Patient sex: M
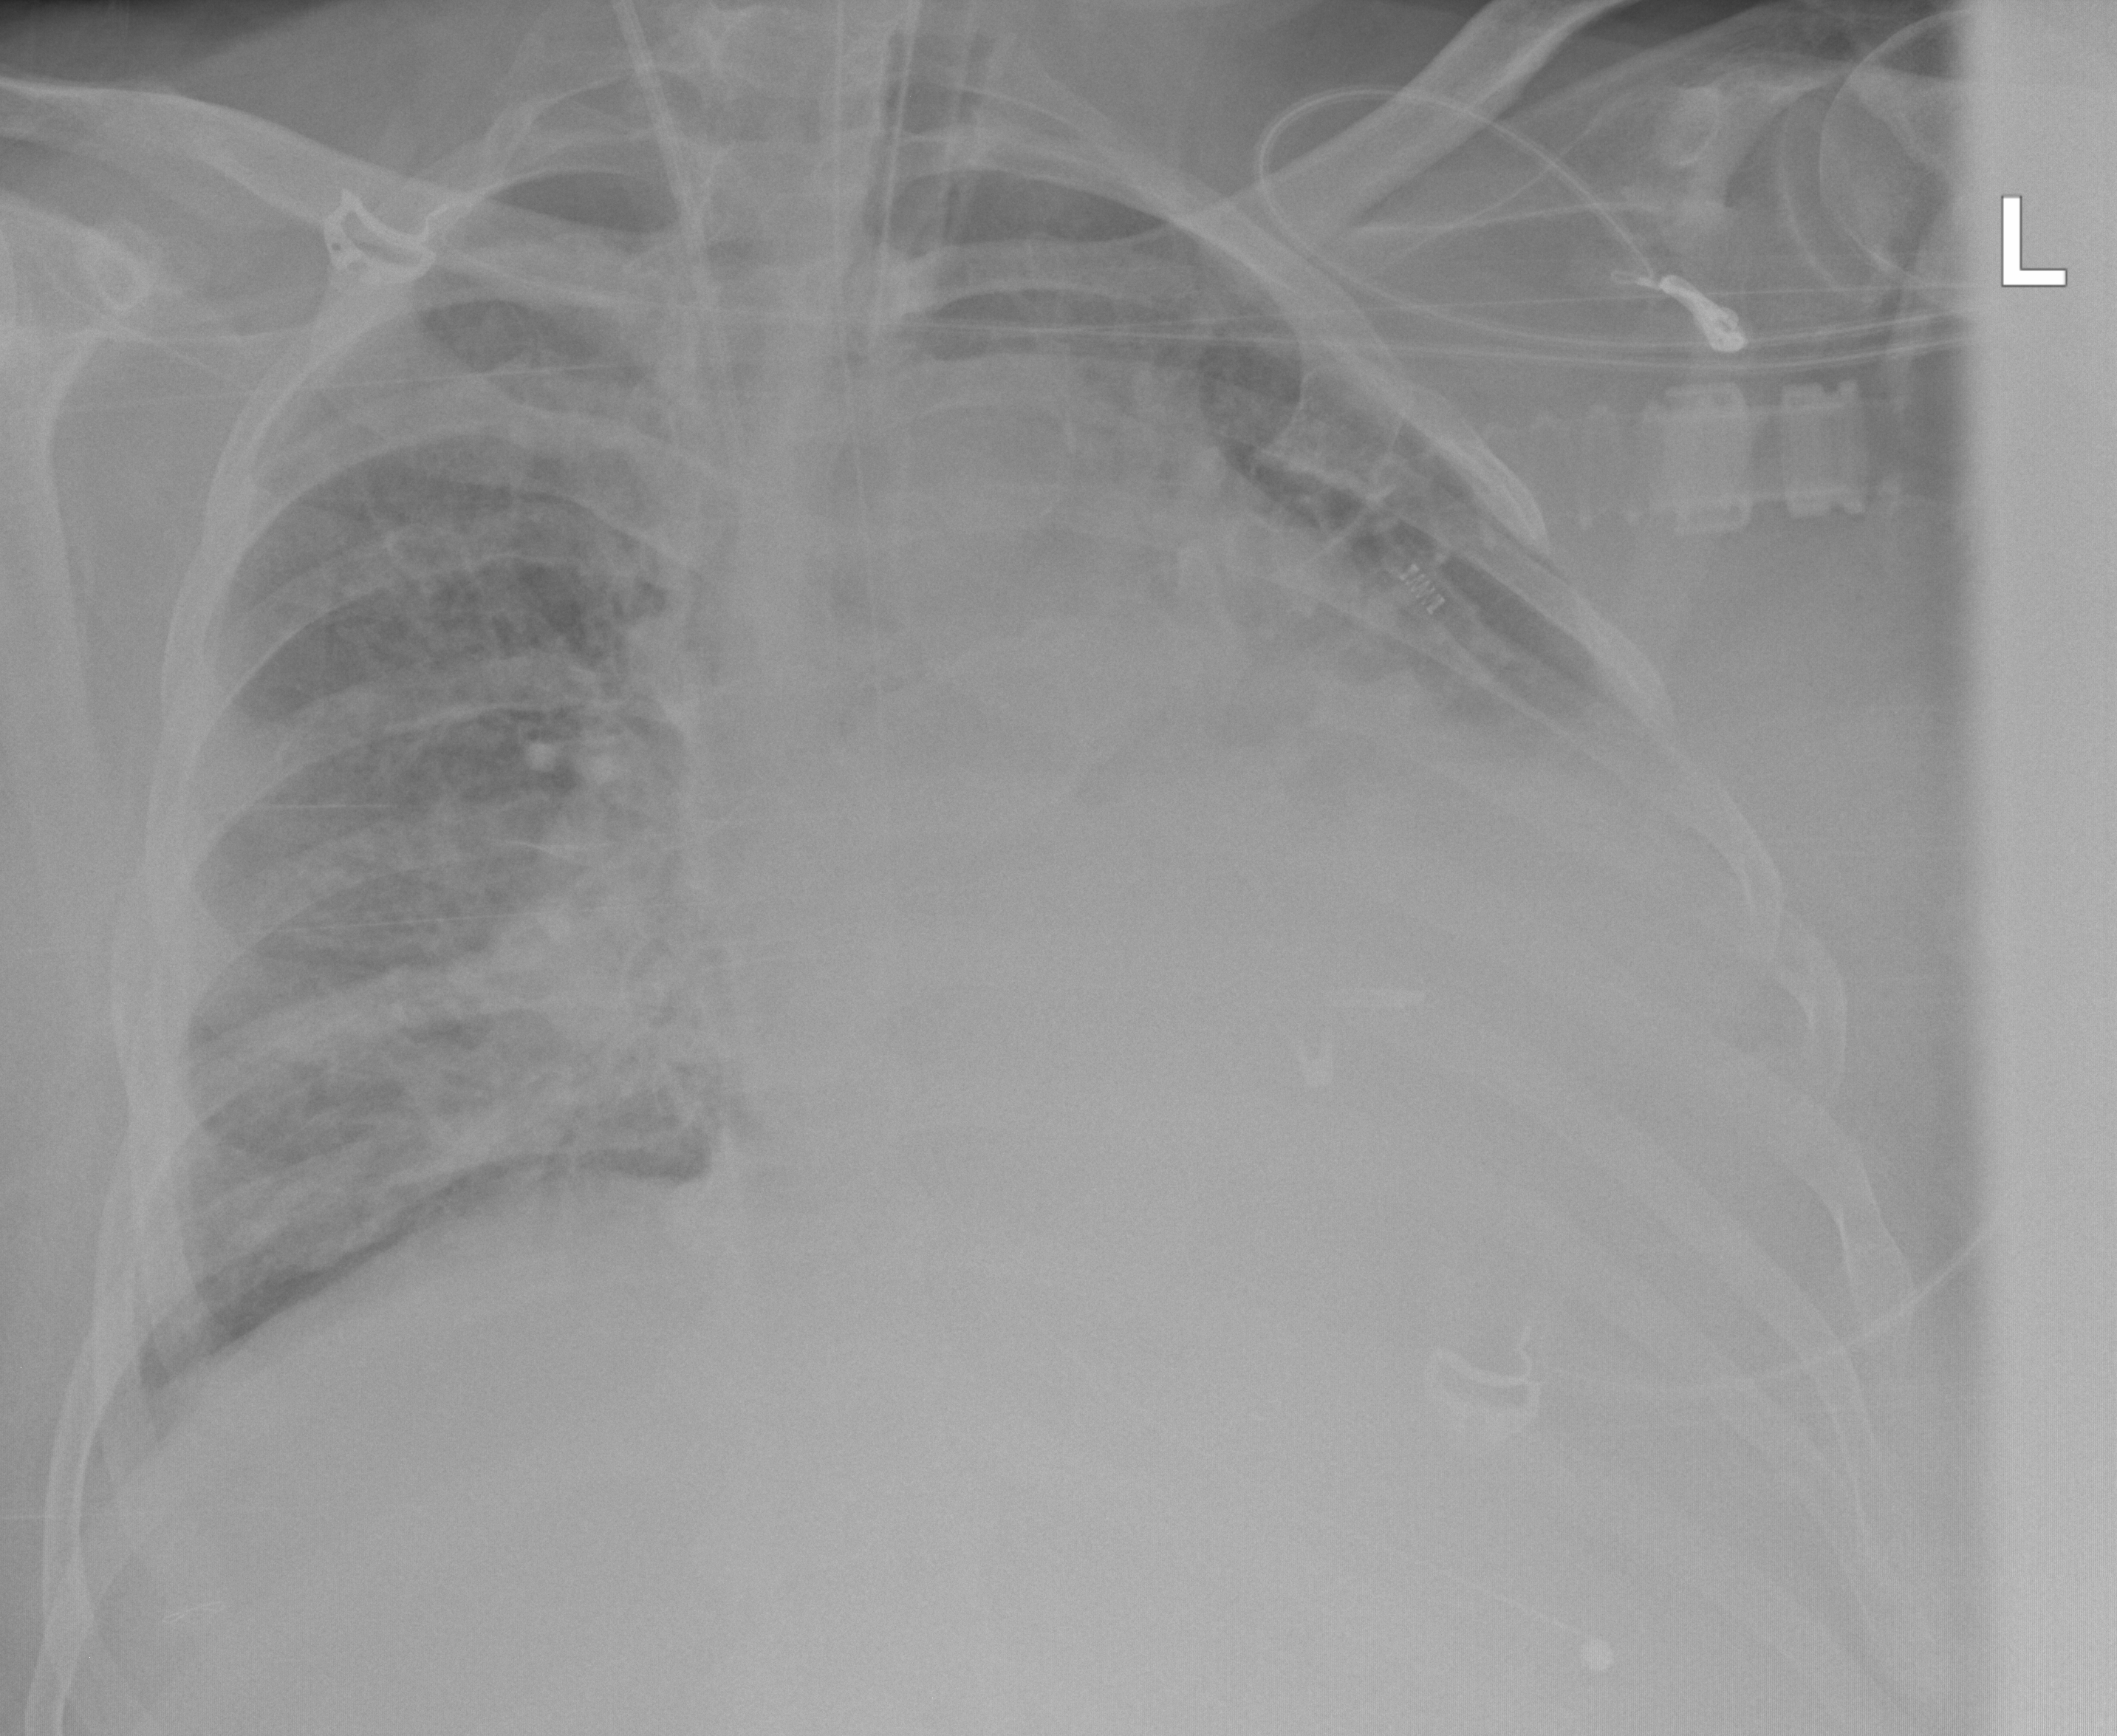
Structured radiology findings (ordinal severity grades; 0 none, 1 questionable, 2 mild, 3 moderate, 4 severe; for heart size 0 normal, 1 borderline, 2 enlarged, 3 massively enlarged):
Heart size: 3
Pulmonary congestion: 2
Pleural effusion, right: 1
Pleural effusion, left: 2
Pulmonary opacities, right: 1
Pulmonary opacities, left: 0
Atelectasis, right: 2
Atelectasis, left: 2